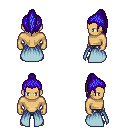
a pixel art fantasy rpg character, male body template, human, tanned skin, overskirt, metal pants, blue long topknot hairstyle, four views (front, back, left, right), 2x2 character sprite sheet, small pixel art, hard edges, no anti-aliasing